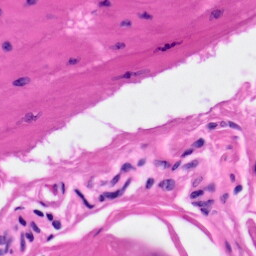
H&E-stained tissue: Skin